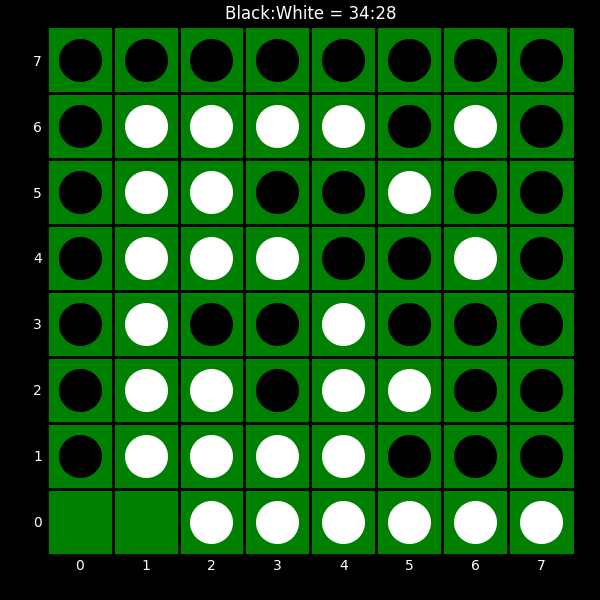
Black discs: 34
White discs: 28